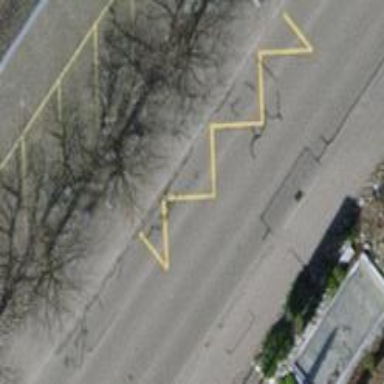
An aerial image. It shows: Platform for public transport and road usage.